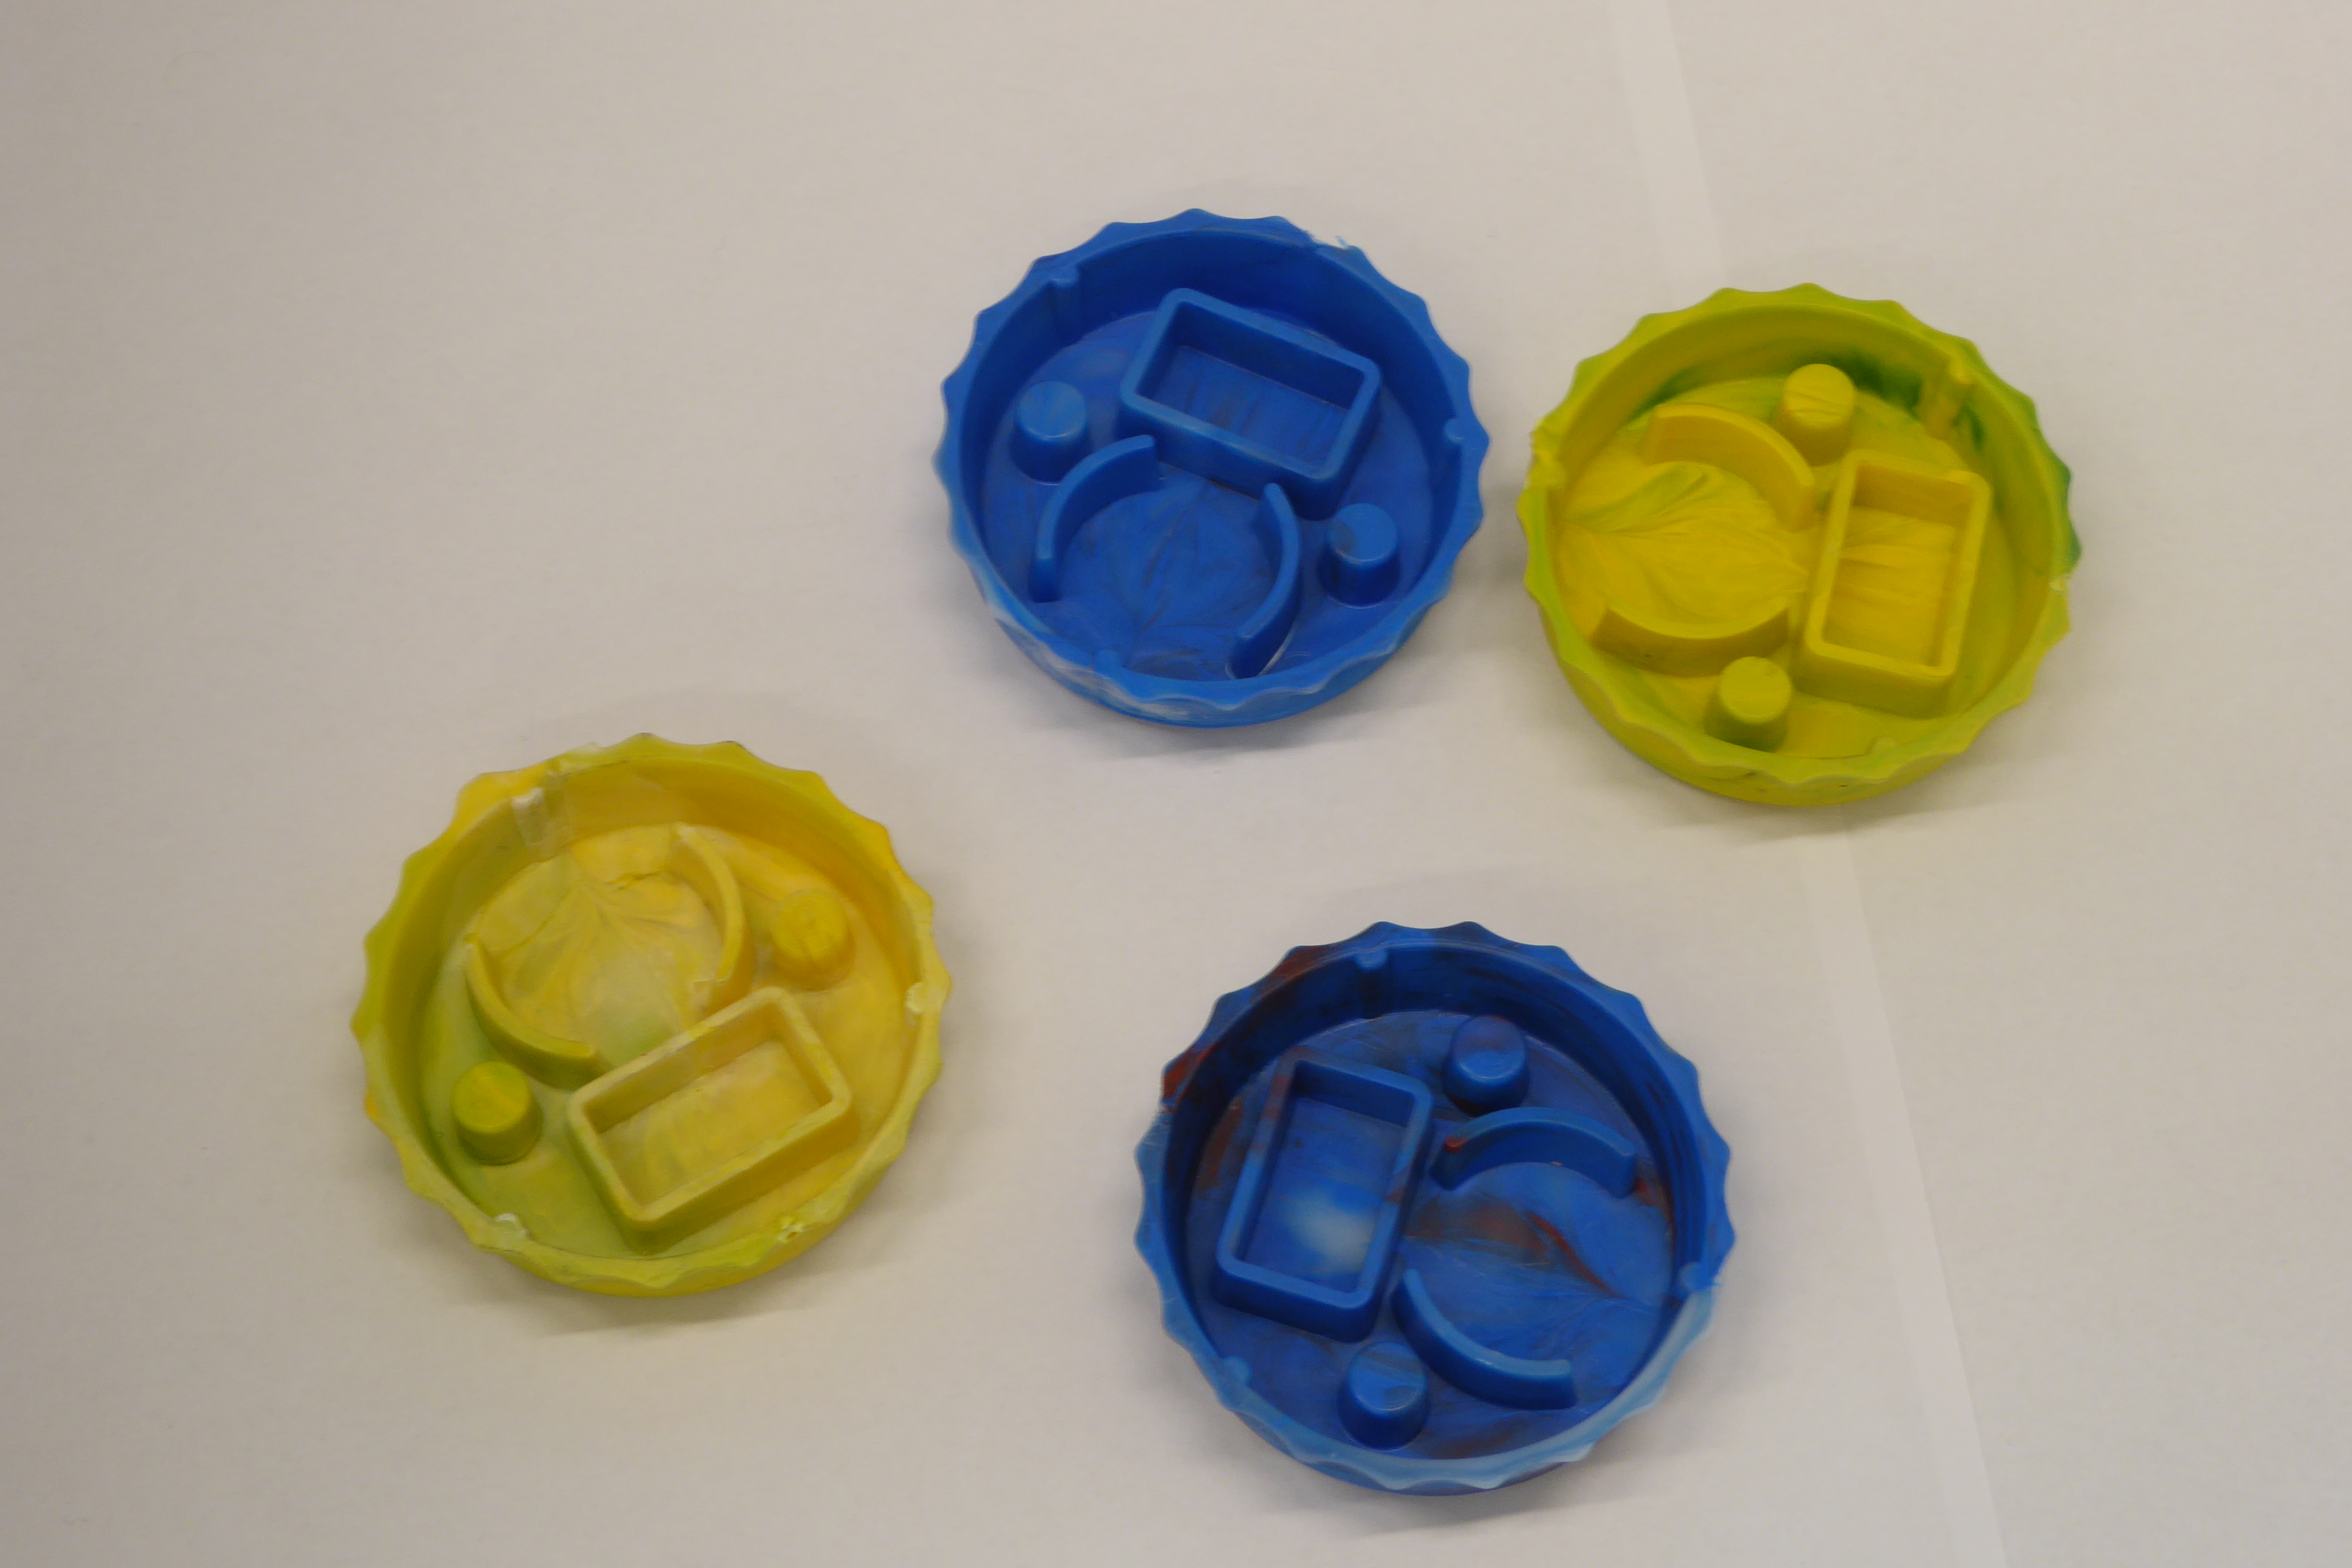
Label: Bottle Opener - Cover